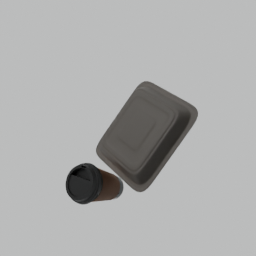
Label: tools